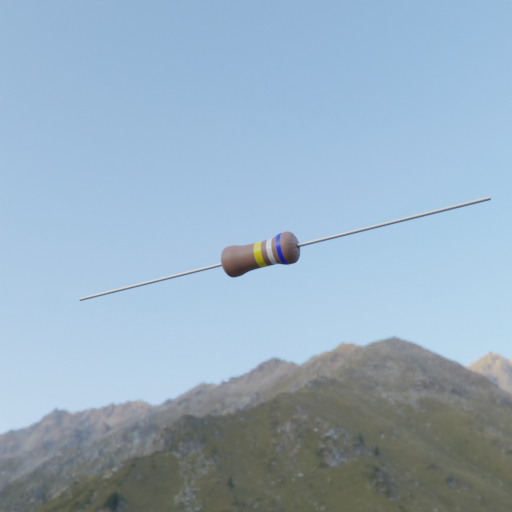
Resistor colour bands (in order): yellow, white, blue